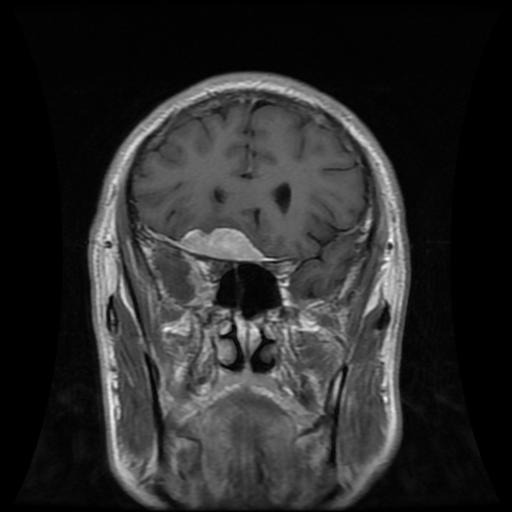
Label: meningioma